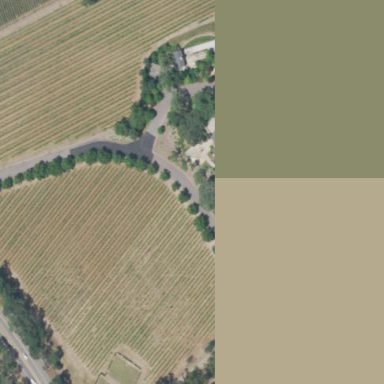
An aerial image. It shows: Vineyard with grape crops.